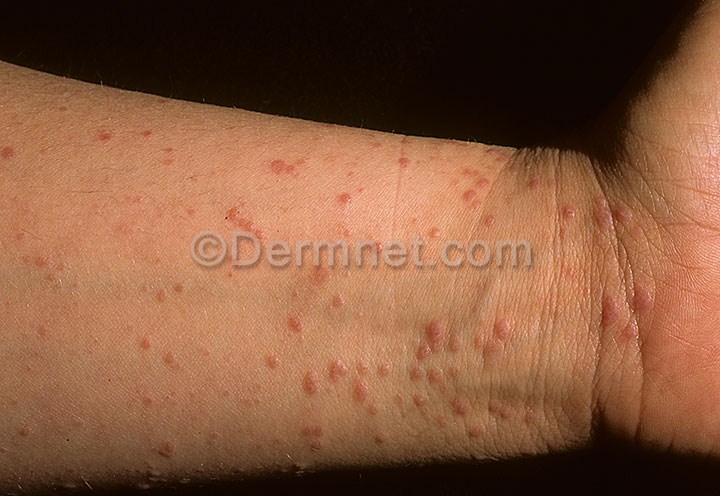
Disease: Nail Fungus and other Nail Disease